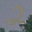
Label: 2